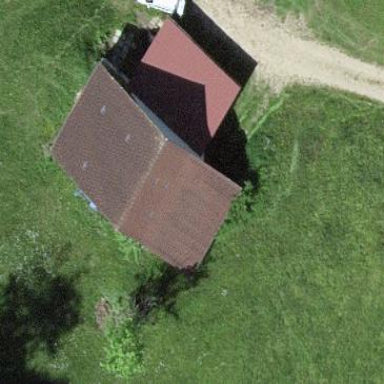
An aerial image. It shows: Shelter within building.